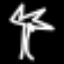
Label: palm tree